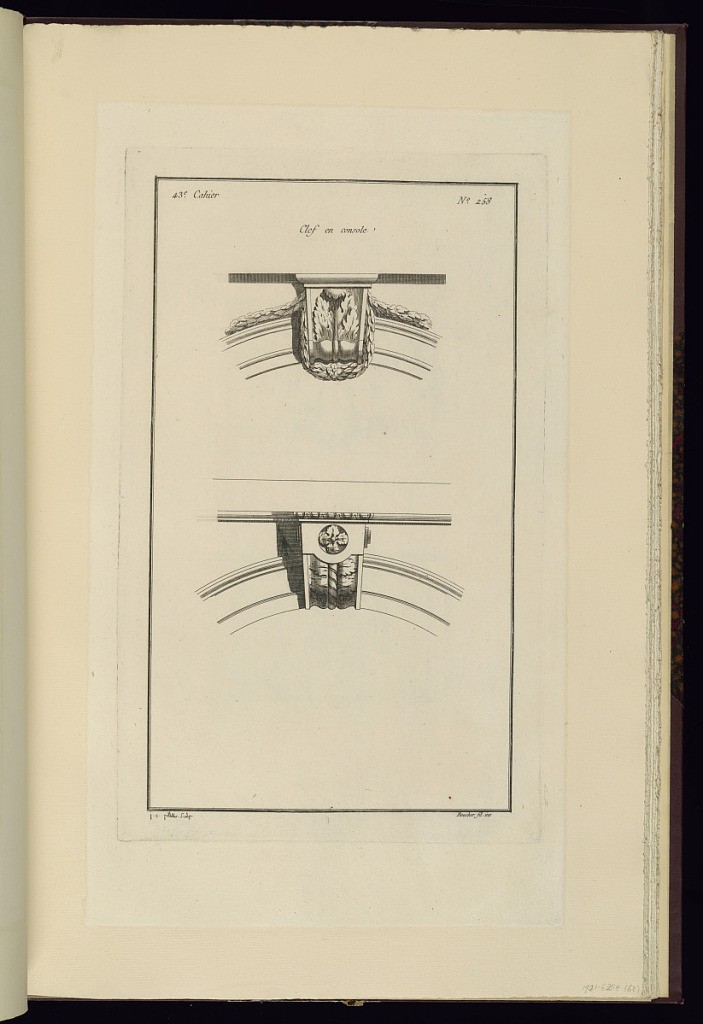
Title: Clef en console
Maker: Juste-François Boucher, French, 1736 – 1782
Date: ca. 1775
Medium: Engraving on off white laid paper
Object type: Print
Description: Two designs for keystones in the form of brackets. The keystone on the top is carved with a leaf and has garland draped around it. The bottom keystone is carved with a rosette and ribbon twist with leaves. The plate is signed.